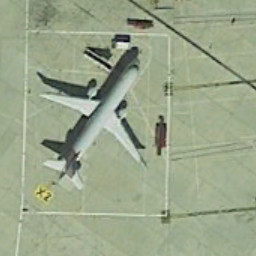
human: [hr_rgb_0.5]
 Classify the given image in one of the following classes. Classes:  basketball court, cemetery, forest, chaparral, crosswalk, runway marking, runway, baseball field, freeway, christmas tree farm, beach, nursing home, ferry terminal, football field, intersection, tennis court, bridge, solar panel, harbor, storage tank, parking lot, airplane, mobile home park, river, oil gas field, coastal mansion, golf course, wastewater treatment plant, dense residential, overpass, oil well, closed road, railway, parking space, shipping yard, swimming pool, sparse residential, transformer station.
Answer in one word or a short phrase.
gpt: airplane